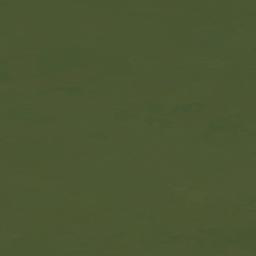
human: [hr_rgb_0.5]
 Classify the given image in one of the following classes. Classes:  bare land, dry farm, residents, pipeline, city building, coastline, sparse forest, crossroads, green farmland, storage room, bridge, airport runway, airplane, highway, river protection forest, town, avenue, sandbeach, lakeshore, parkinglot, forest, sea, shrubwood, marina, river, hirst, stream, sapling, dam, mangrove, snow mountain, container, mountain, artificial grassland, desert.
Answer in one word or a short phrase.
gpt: sea